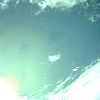
Label: water